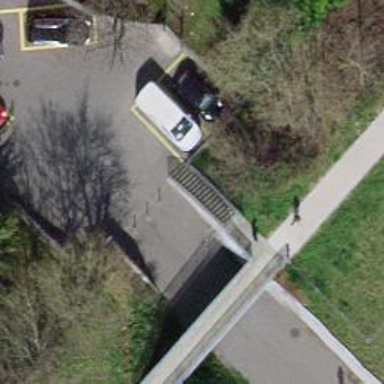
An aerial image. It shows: Set of concrete steps.